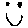
Label: smiley face